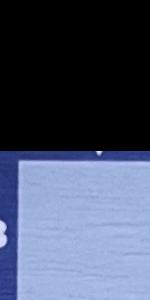
Label: Empty